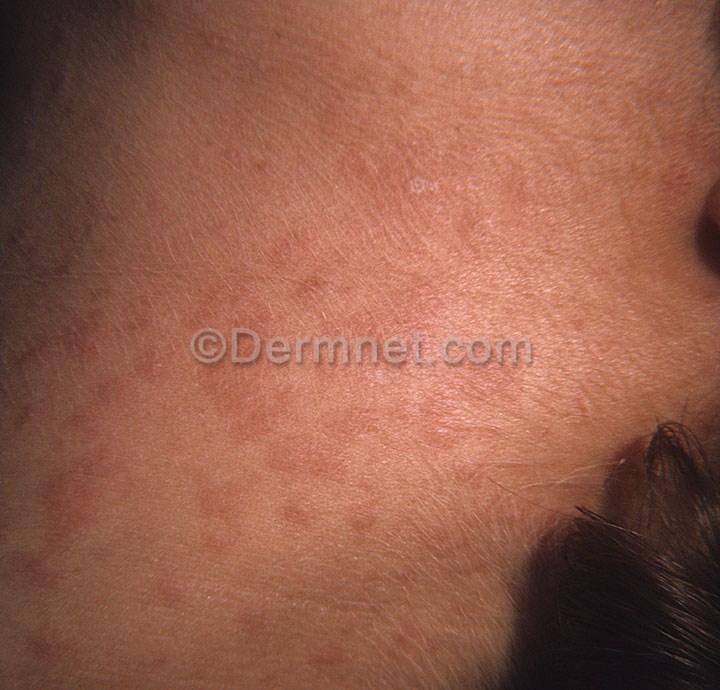
Disease: Exanthems and Drug Eruptions